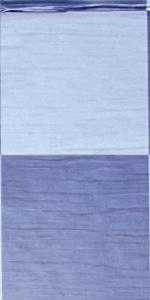
Label: Empty